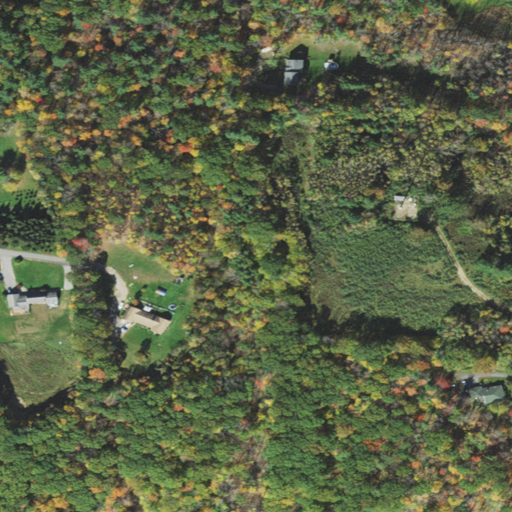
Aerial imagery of mountain in New Hampshire named Thrasher Hill containing mixed forest, deciduous forest, open development, grassland, shrub, and low intensity development